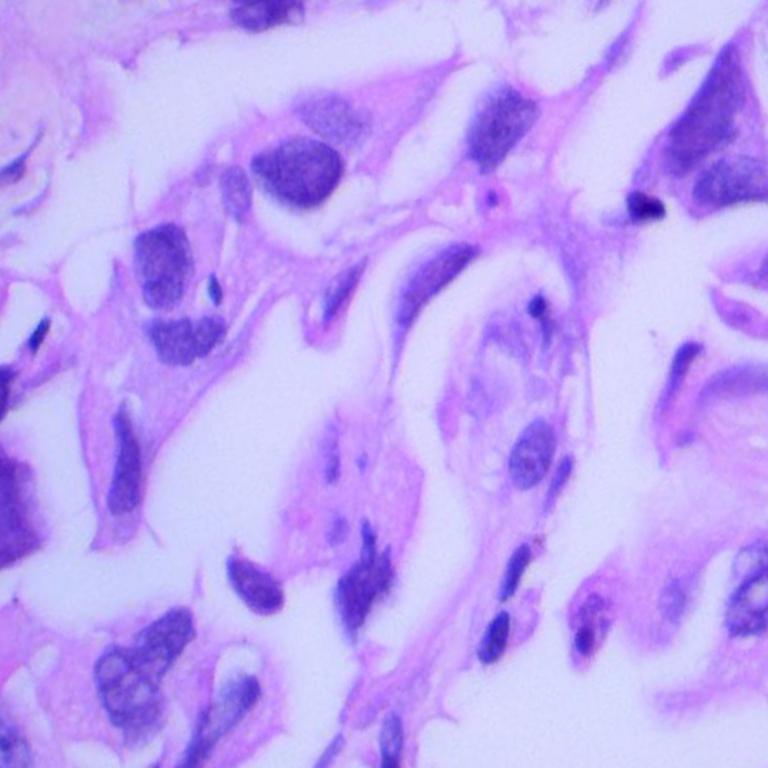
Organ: lung
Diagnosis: adenocarcinomas